Here is the wavelet time-frequency representation (scalogram) of a rolling-element bearing's vibration measurement. Determine the bearing's health state. Answer with exactly one of: normal, inner_race, outer_race, ball.
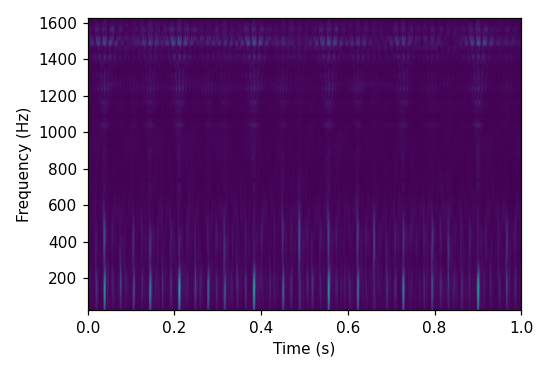
Answer: outer_race